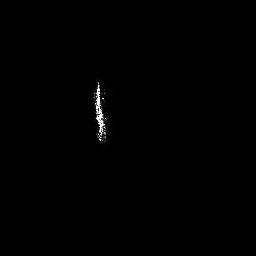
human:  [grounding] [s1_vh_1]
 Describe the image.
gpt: In the satellite image, there is  <ref>1 medium ship </ref> <box>[[35, 30, 41, 55, 0]]</box> located at center.